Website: slack
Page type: stored-credit-cards
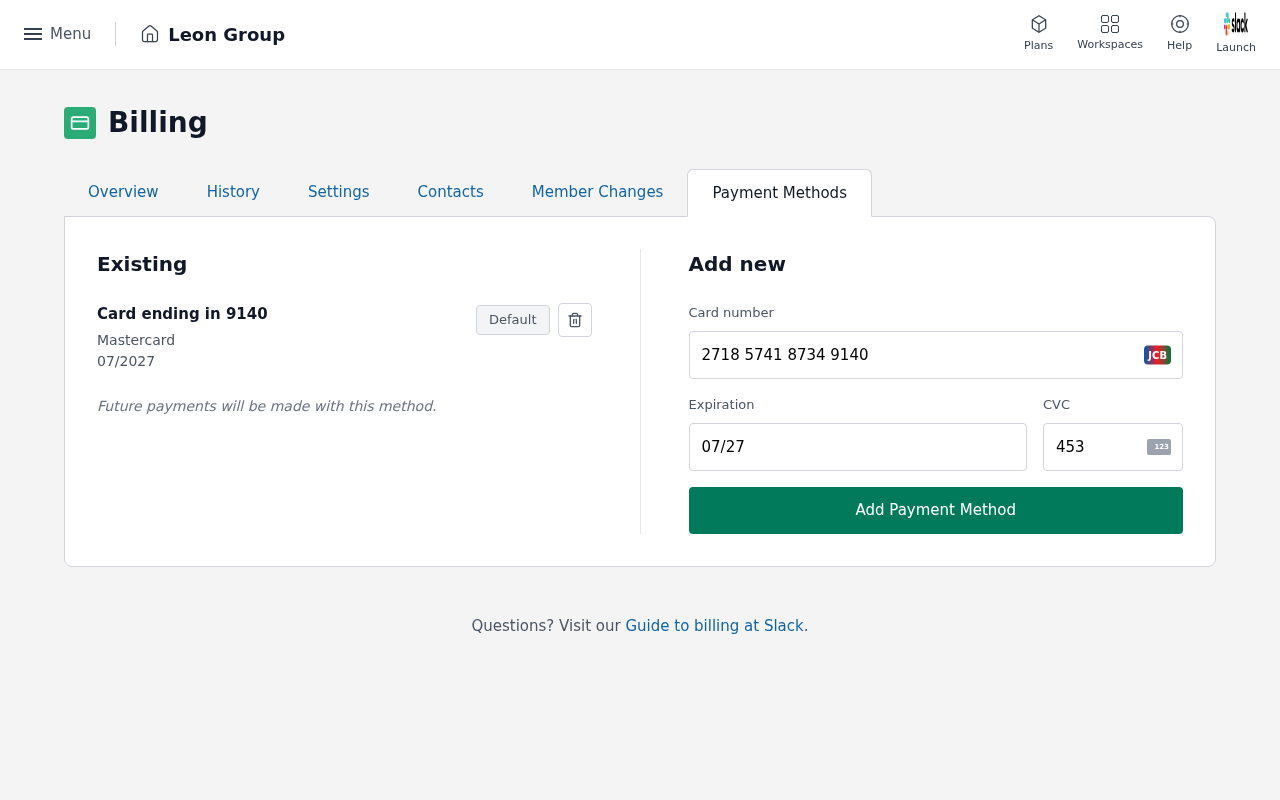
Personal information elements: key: PII_CARD_CVV
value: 453
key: PII_CARD_EXPIRY
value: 07/2027
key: PII_CARD_EXPIRY
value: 07/27
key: PII_CARD_LAST4
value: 9140
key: PII_CARD_NUMBER
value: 2718 5741 8734 9140
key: PII_CARD_TYPE
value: Mastercard
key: PII_COMPANY
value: Leon Group